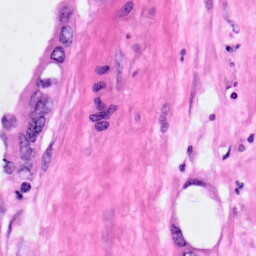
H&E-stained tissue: Pancreatic